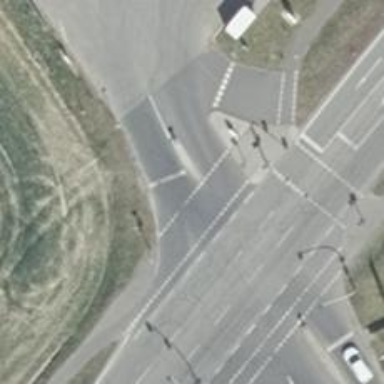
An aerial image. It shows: Asphalt service road leading to fuel station.